Question: Does anyone have an idea how is this kind of chart plotted? It seems like . However, instead of using color, size of each cell is used to indicate the magnitude. I want to plot a figure like this but I don't know how to realize it. Can this be done in R or Matlab?

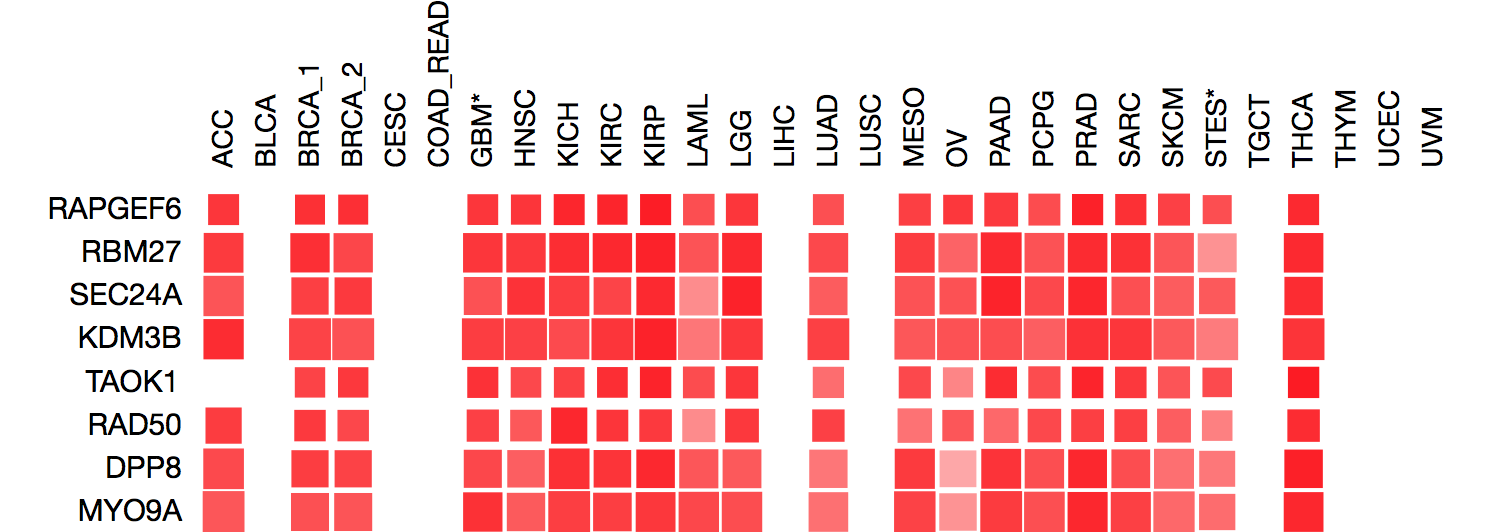
Answer: Try scatter:
'''
scatter(x,y,sz,c,'s','filled');
'''
where x and y are the positions of each square, sz is the size (must be a vector of the same length as x and y), and c is a 3xlength(x) matrix with the color value for each entry. The labels for the plot can be input with set(gcf,) or xticklabels:
'''
X=30;
Y=10;
[x,y]=meshgrid(1:X,1:Y);
x=reshape(x,[size(x,1)*size(x,2) 1]);
y=reshape(y,[size(y,1)*size(y,2) 1]);
sz=50;
sz=sz*(1+rand(size(x)));
c=[1*ones(length(x),1) repmat(rand(size(x)),[1 2])];
scatter(x,y,sz,c,'s','filled');
xlab={'ACC';'BLCA';etc}
xticks(1:X)
xticklabels(xlab)
set(get(gca,'XLabel'),'Rotation',90);
ylab={'RAPGEB6';etc}
yticks(1:Y)
yticklabels(ylab)
'''
EDIT: yticks & co are only available for >R2016b, if you don't have a newer version you should use set instead:
'''
set(gca,'XTick',1:X,'XTickLabel',xlab,'XTickLabelRotation',90) %rotation only available for >R2014b
set(gca,'YTick',1:Y,'YTickLabel',ylab)
'''
<URL>